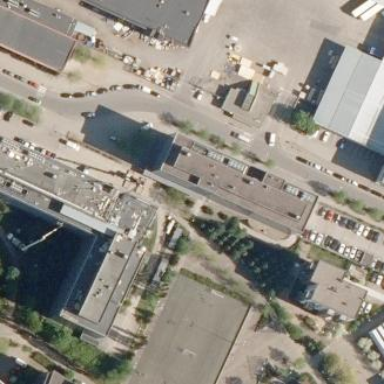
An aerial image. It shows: Commercial building.